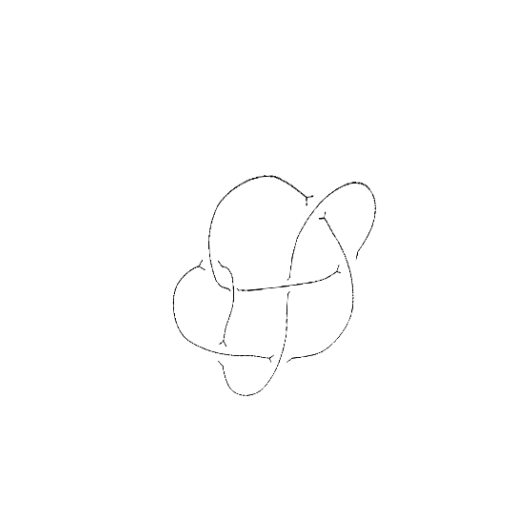
Crossing number: 7